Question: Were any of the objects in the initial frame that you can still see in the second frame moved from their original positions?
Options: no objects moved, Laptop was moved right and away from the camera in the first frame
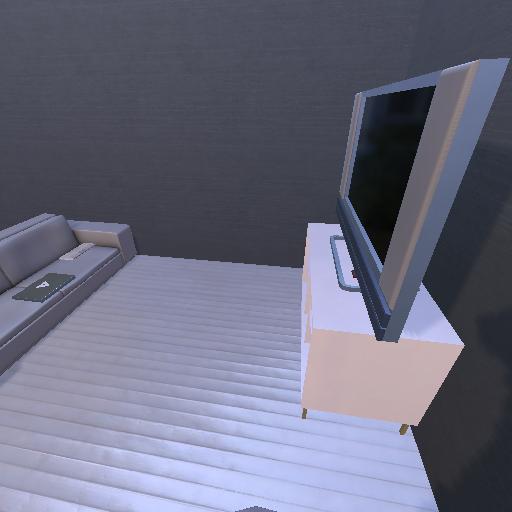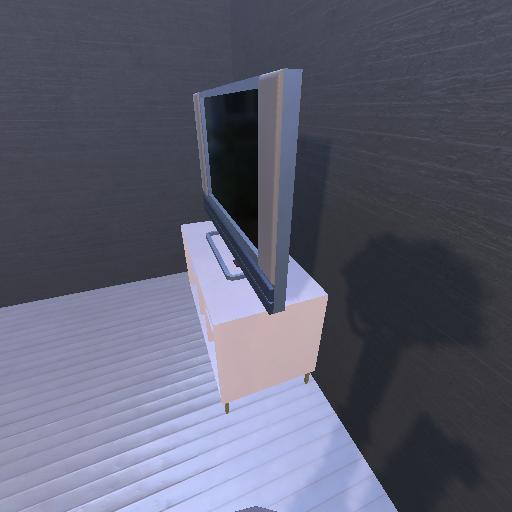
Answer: no objects moved